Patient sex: F
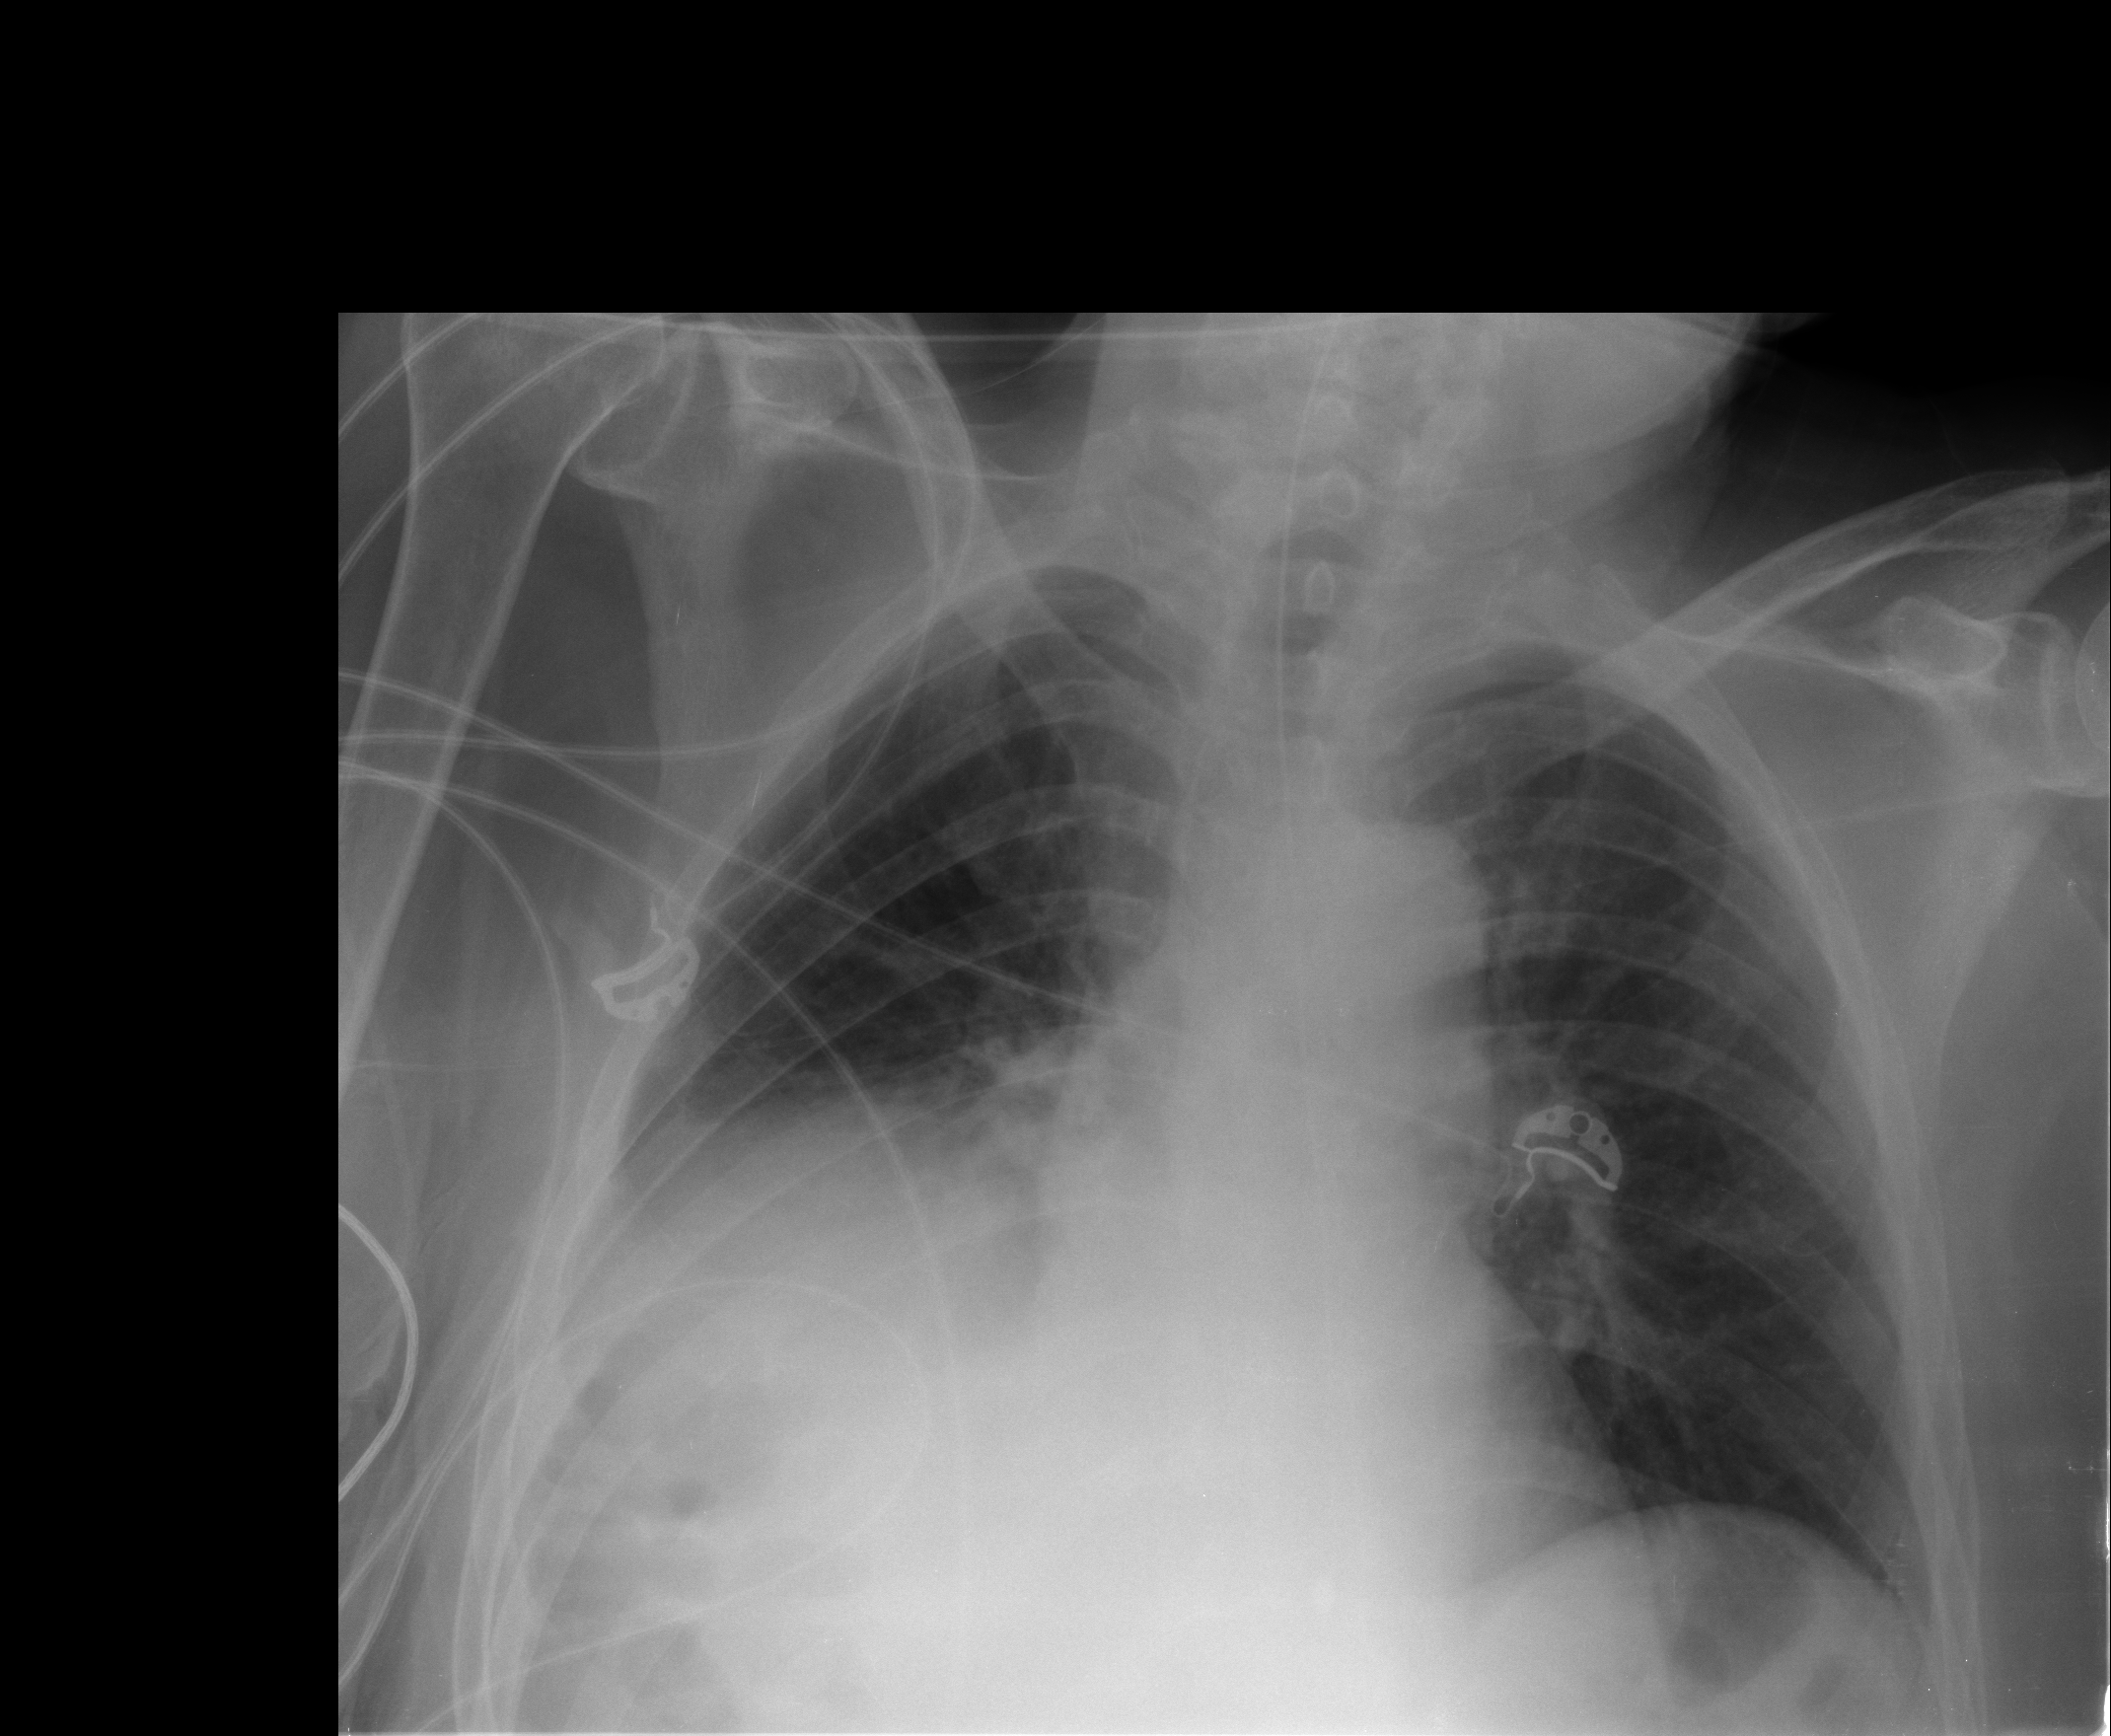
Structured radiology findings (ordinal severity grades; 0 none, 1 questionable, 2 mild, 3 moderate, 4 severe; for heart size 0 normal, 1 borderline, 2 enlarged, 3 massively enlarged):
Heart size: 1
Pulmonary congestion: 1
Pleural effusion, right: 2
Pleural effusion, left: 0
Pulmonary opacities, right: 2
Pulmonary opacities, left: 0
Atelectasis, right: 2
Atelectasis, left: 0